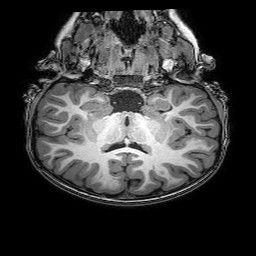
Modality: T1w
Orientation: sagittal
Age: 7
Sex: male
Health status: healthy